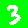
Digit: 3